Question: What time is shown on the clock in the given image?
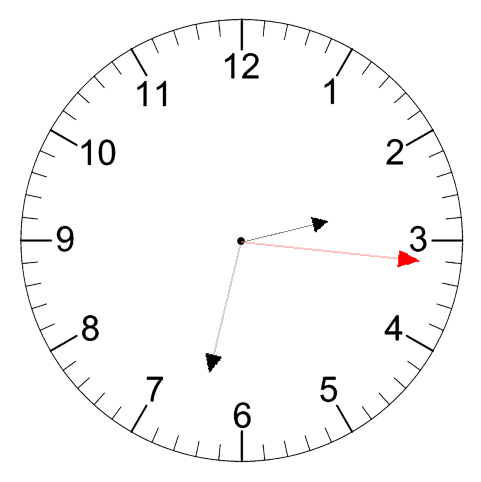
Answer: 02:32:16